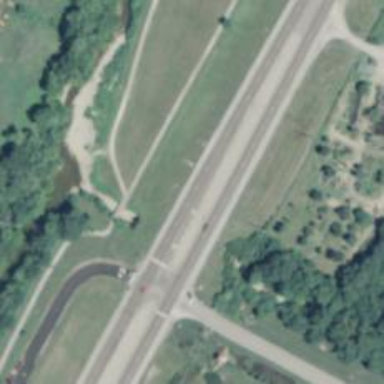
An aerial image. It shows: Trunk highway.